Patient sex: M
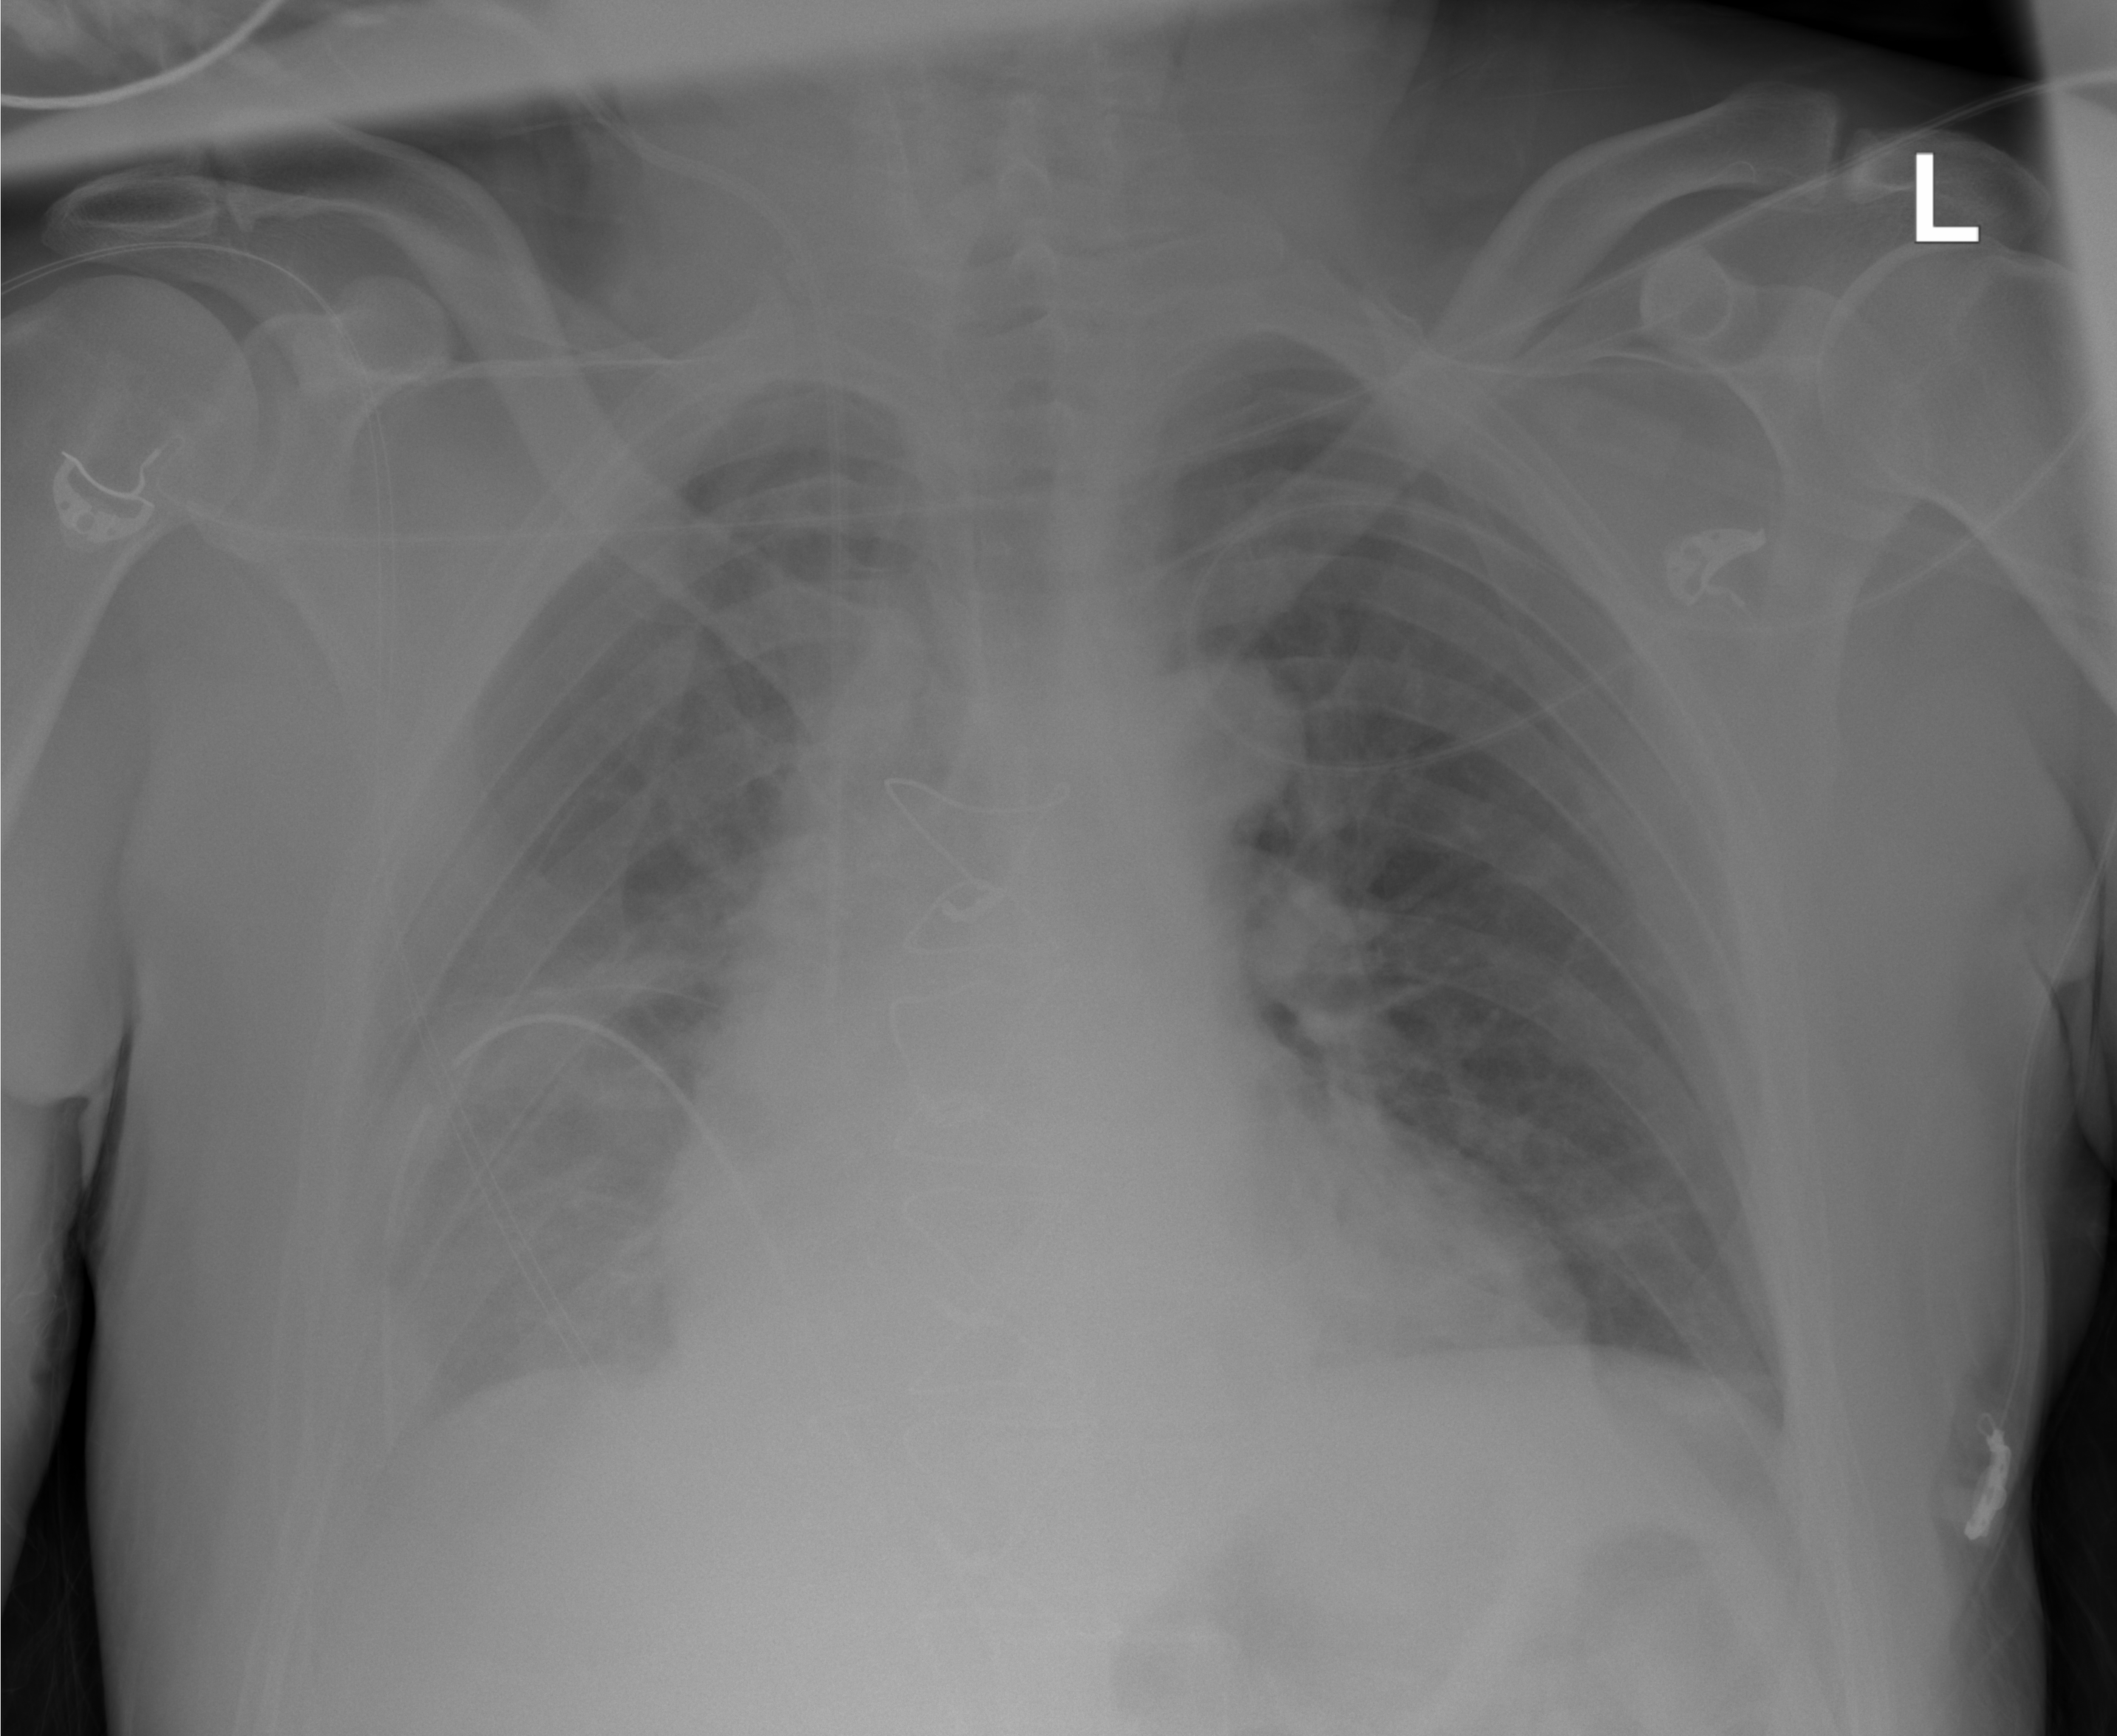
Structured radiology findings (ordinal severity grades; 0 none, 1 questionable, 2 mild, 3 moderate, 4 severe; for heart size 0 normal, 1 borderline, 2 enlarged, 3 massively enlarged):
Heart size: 2
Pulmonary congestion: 0
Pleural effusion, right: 2
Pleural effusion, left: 1
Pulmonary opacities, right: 0
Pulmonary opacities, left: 0
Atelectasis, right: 2
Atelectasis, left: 2